Question: Can any one explain me what is unrolled linked list. As per my knowledge its a linked list in which each node have array of elements. And of course this makes the searching faster.

In this diagram, adding the data 1,2,3 in that picture is clear, no complications... but why they added 4 in the second node? Why not in the 4th element of first node? what is the benefit of that? And what is the strategy they used there to split?
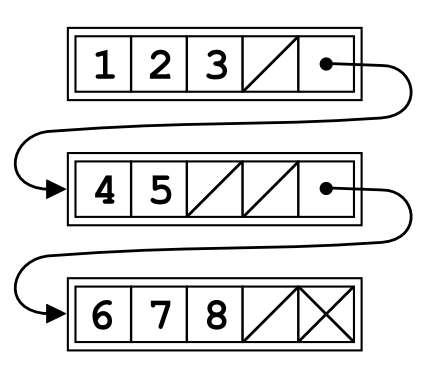
Answer: The benefit is, that they can insert data afterwards without moving every item in the list. Also it's up to you whether you want fragmenting or not. You could make the adding function check if the last node is 3/4 full and in that case create a new node. Or what they probably did:
> If the array is already full, we first insert a new node either preceding or following the current one and move half of the elements in the current node into it. (<URL>